Question: How can i create an Carousel of Containers Like the example below?
I looked at Pageview class but this only displays one Container and hides the others. But i want to see the Container partly on the left and right too. Is there anyway to do this in Flutter and how?
Note: The current Container should always stay in the center

Edit: Darky gave an very good Example but i have one problem with his given code:
> The following ArgumentError was thrown building
AnimatedBuilder(animation: PageController#fc5f0(one client, offset
0.0), dirty, state: _AnimatedState#1ea5c): Invalid argument (lowerLimit): not a number: null -
This gets thrown at the Position where he calls controller.page. Does anyone know how i can fix this?
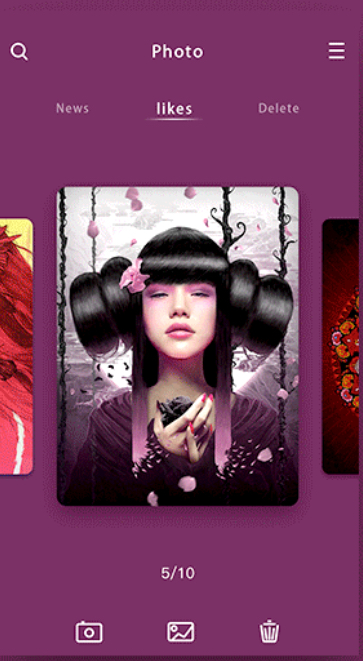
Answer: Actually what you want 'PageView'.
'PageView' accept a 'PageController' as argument. And that controller possess a 'viewportFraction' property (default to 1.0) which represent in percent the main-size of displayed pages.
Which means that with a viewportFraction of 0.5, the main page will be centered. And you'll see half a page on both left and right (if there's one)
Example :
<URL>
'''
class Carroussel extends StatefulWidget {
@override
_CarrousselState createState() => new _CarrousselState();
}
class _CarrousselState extends State<Carroussel> {
PageController controller;
int currentpage = 0;
@override
initState() {
super.initState();
controller = PageController(
initialPage: currentpage,
keepPage: false,
viewportFraction: 0.5,
);
}
@override
dispose() {
controller.dispose();
super.dispose();
}
@override
Widget build(BuildContext context) {
return Scaffold(
body: Center(
child: Container(
child: PageView.builder(
onPageChanged: (value) {
setState(() {
currentpage = value;
});
},
controller: controller,
itemBuilder: (context, index) => builder(index)),
),
),
);
}
builder(int index) {
return AnimatedBuilder(
animation: controller,
builder: (context, child) {
double value = 1.0;
if (controller.position.haveDimensions) {
value = controller.page - index;
value = (1 - (value.abs() * .5)).clamp(0.0, 1.0);
}
return Center(
child: SizedBox(
height: Curves.easeOut.transform(value) * 300,
width: Curves.easeOut.transform(value) * 250,
child: child,
),
);
},
child: Container(
margin: const EdgeInsets.all(8.0),
color: index % 2 == 0 ? Colors.blue : Colors.red,
),
);
}
}
'''